Маленькая заряженная бусинка, изначально находившаяся в состоянии покоя, может двигаться по горизонтальной, гладкой плоскости. Недалеко от бусинки расположен длинный, вертикальный соленоид, в котором ток сначала равномерно увеличивается от нуля до какого-то заданного значения, а затем также равномерно уменьшается обратно до нуля.
В каком направлении, относительно точки $P$ на рисунке, переместится бусинка к концу вышеописанного процесса?
Вернётся ли она в начальную точку?
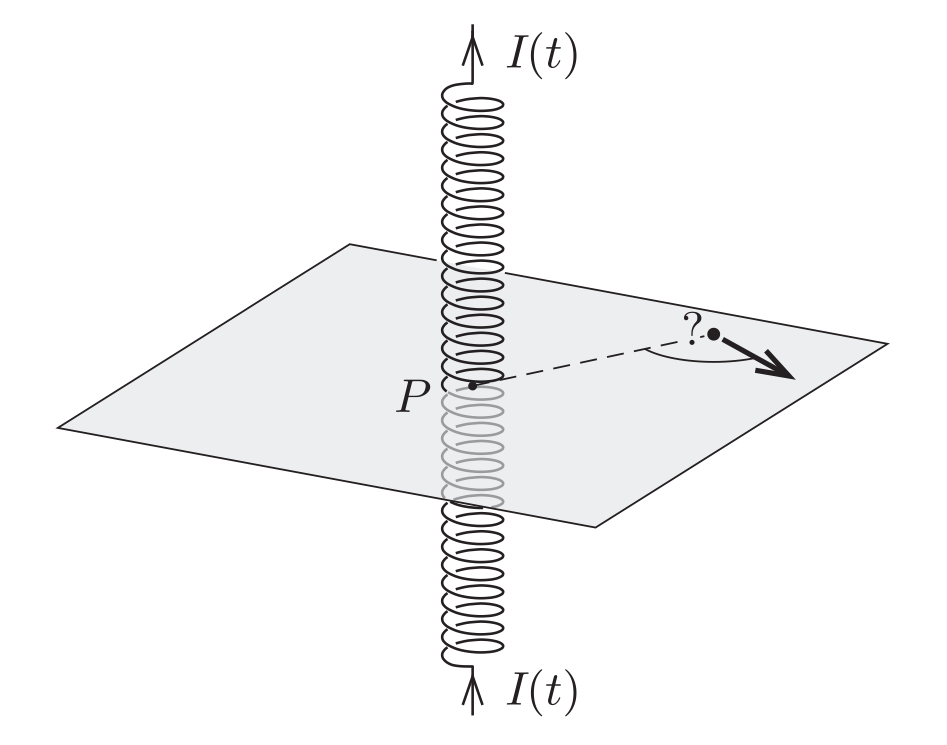
Ответ: Бусинка будет двигаться в направлении $\textit{от}$ точки $P$
Ответ: Нет
Темы:
T, ★, Электромагнетизм, Адиабатический инвариант, Электромагнитная индукция, 200 задач, Вихревое электрическое поле